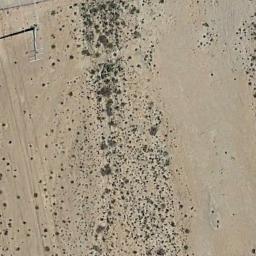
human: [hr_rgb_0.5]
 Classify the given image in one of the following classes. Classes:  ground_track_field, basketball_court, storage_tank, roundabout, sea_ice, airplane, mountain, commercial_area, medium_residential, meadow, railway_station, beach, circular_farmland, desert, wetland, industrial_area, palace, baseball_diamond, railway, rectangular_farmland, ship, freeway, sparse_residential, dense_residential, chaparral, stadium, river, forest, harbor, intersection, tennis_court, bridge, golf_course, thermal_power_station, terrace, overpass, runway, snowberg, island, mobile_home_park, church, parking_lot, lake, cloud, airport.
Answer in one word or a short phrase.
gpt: chaparral